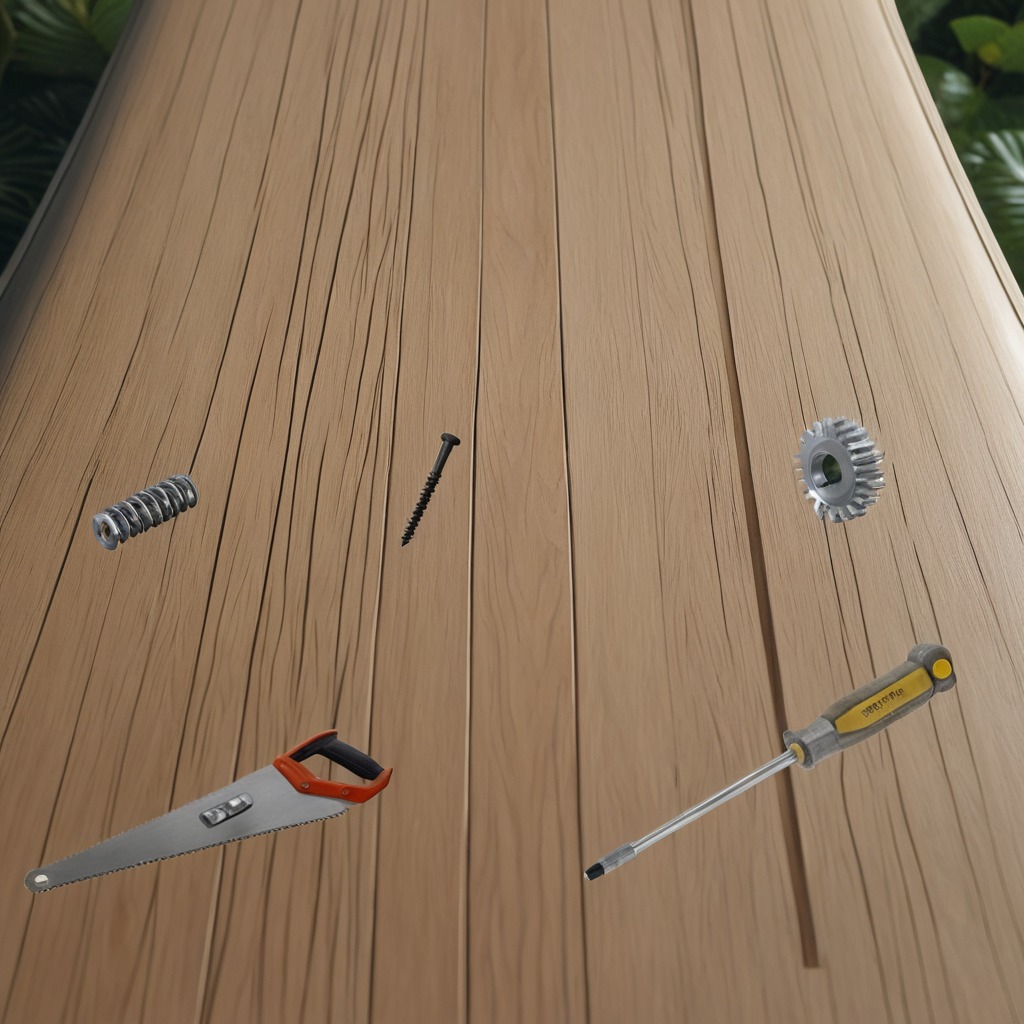
A steel gear with teeth, a metal machine screw, a coiled metal spring, a handheld metal saw, and a screwdriver are lying on the wooden table.